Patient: sex M, age 52
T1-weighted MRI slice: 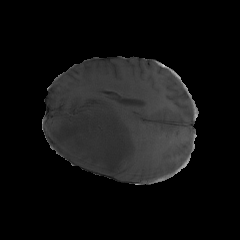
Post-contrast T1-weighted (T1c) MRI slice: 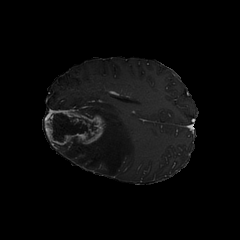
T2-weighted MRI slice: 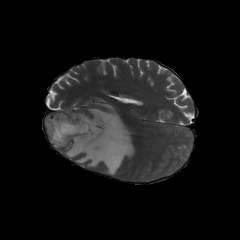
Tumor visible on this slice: yes
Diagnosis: Glioblastoma, IDH-wildtype
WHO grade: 4